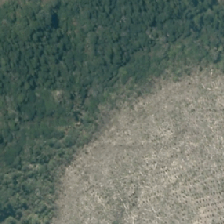
Land cover: harvested_forest